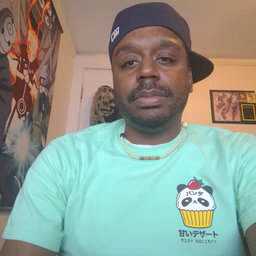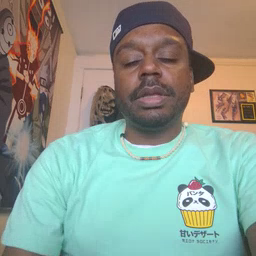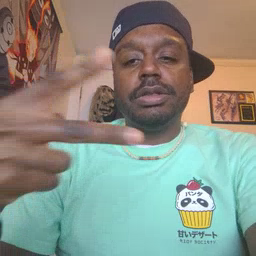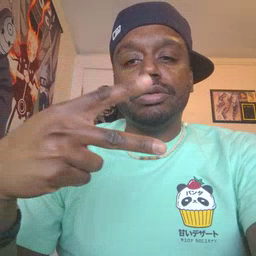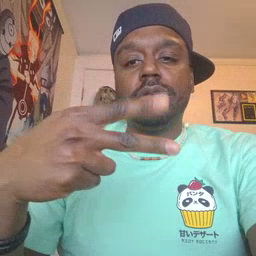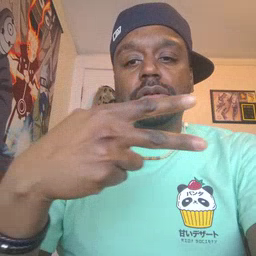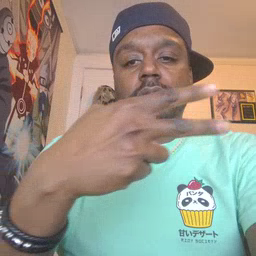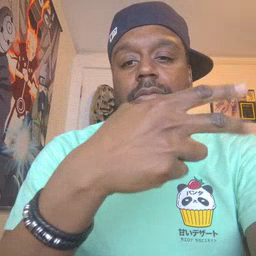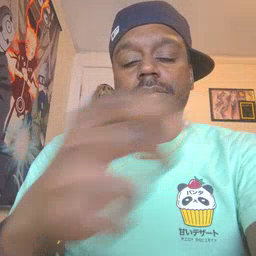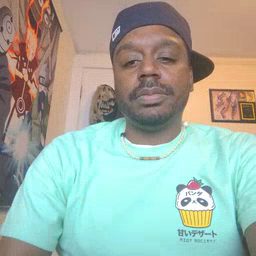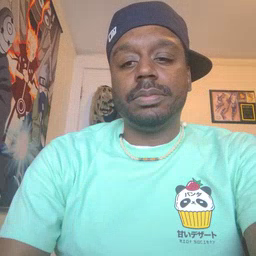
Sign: scissors